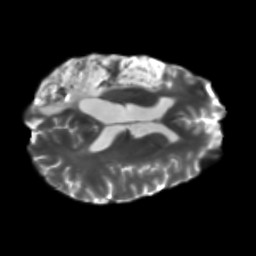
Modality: T2w
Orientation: axial
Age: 41
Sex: male
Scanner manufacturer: siemens
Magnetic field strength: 3 T
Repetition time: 5.25 s
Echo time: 0.08 s